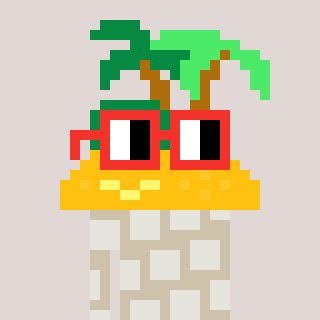
a pixel art character with square red glasses, a island-shaped head and a bege-colored body on a warm background